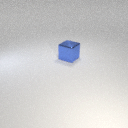
large blue metal cube